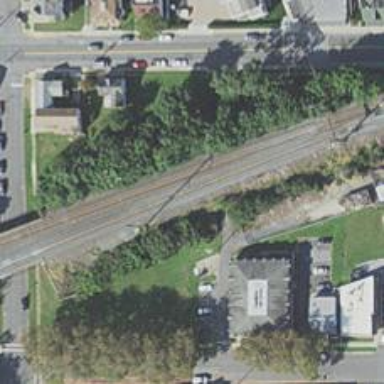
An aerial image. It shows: Railway with electrified contact lines.